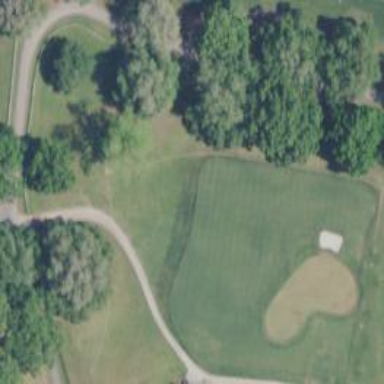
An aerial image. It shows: Golf course.